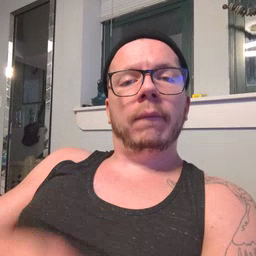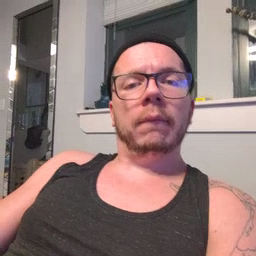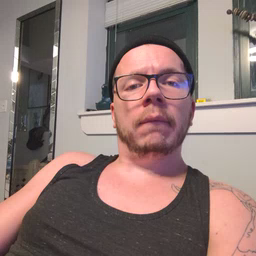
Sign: gift